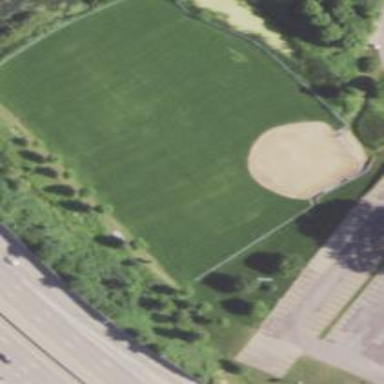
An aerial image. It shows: Softball pitch for leisure sports.